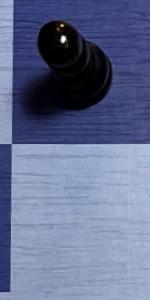
Label: Empty